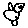
Label: bird